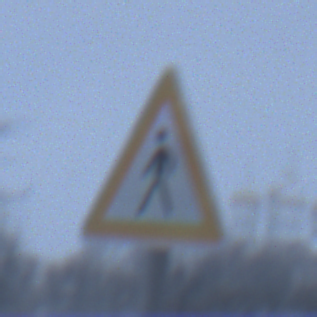
Verkehrszeichen: FussgaengerRechts
Umgebung: Outdoor, Nature
Tageszeit: Midday
Wetter: Overcast
Licht: Natural
Jahreszeit: Winter
Kontrast: LowContrast